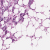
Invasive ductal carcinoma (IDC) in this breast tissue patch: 1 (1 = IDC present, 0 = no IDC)